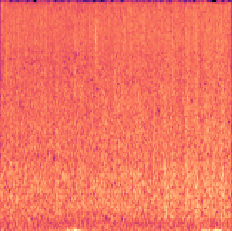
Sound class: Rain